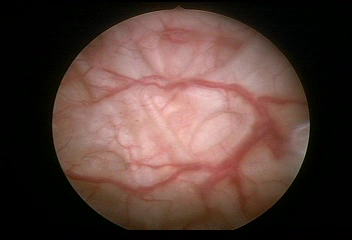
Modality: WLC
Class: Normal mucosa
Bladder cancer association: No